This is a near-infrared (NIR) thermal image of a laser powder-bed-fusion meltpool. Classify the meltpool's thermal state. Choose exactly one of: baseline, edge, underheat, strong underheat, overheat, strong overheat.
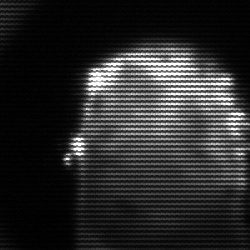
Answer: baseline